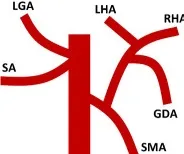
Vascular anomalies associated with surgical intervention in patients with Situs Inversus Totalis (SIT) coexistent with gastric cancer. (B) Patient with Common Hepatic Artery (CHA) originating from the Superior Mesenteric Artery (SMA).
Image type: radiology (ct)